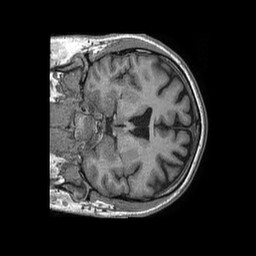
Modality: T1w
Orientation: coronal
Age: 47
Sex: male
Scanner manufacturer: philips
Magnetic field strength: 1.5 T
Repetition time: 0.00772 s
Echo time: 0.003566 s